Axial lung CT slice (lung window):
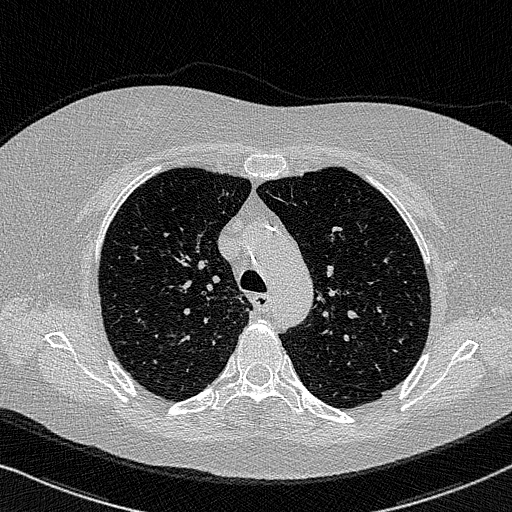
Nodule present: no